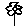
Label: flower